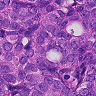
Metastatic tissue present: yes